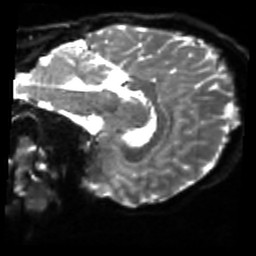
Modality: sbref
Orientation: sagittal
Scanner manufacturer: siemens
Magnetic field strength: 3 T
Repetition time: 4 s
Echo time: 0.0594 s